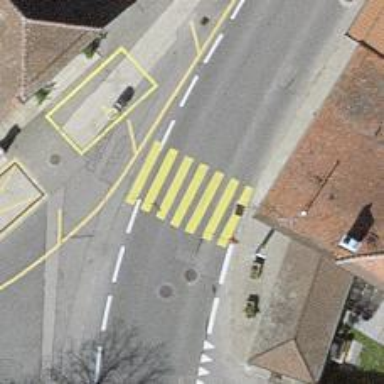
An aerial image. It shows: Marked road crossing.